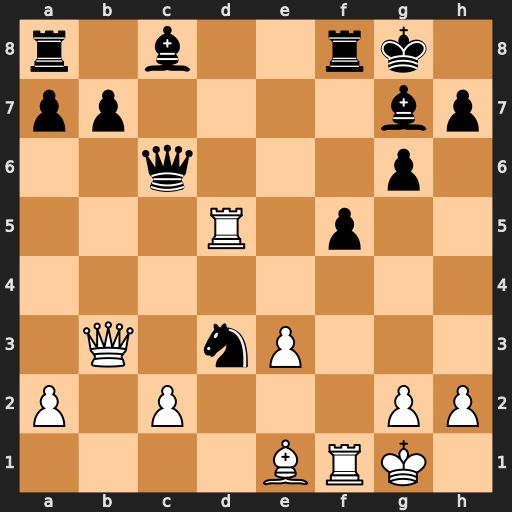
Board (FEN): r1b2rk1/pp4bp/2q3p1/3R1p2/8/1Q1nP3/P1P3PP/4BRK1
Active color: w
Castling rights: -
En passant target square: -
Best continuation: Rd6+ Kh8 Rxc6